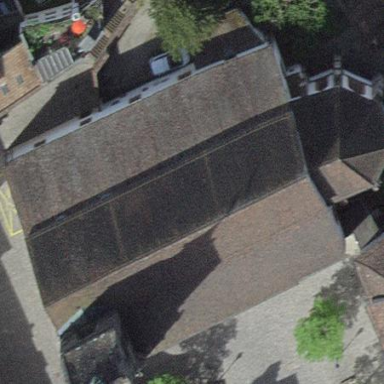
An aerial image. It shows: Church which is place of worship.